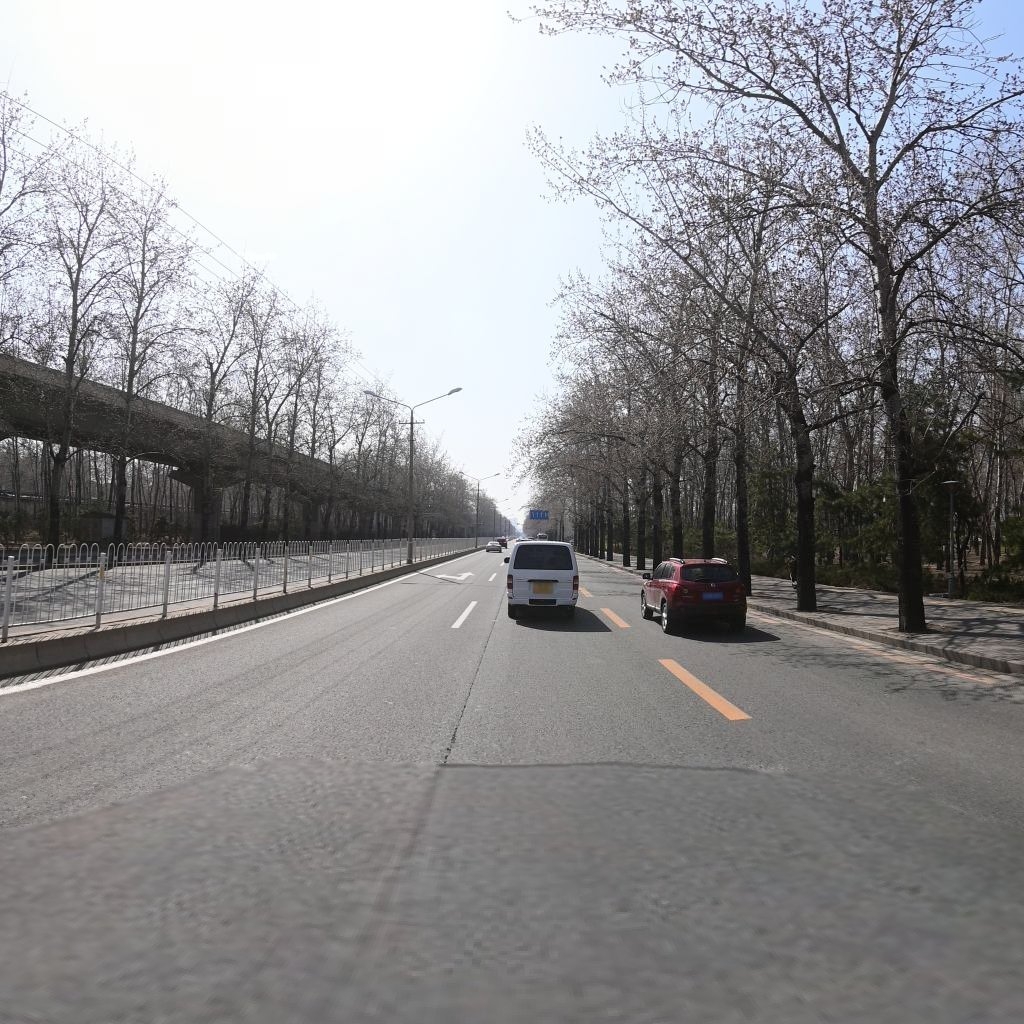
Region: Chaoyang
Road damage annotations: longitudinal crack